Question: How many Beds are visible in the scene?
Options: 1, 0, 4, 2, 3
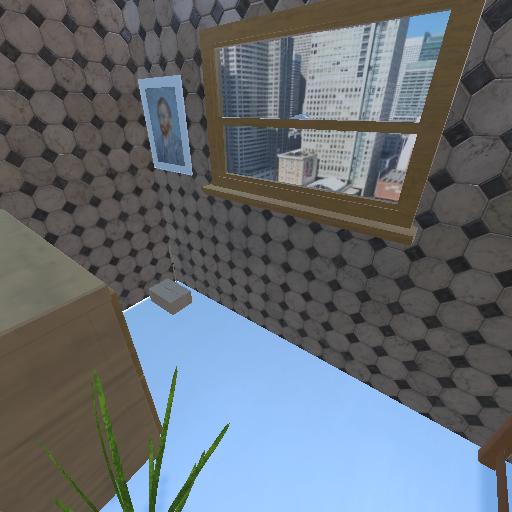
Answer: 1